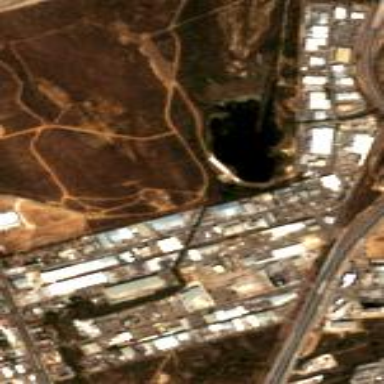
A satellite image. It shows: Industrial area.